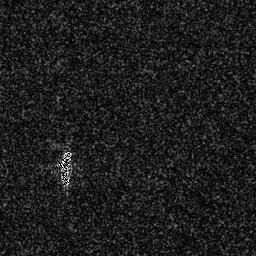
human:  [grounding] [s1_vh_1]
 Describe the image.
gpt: In the satellite image, there is  <ref>1 small ship </ref> <box>[[21, 58, 28, 69, 0]]</box> located at left.